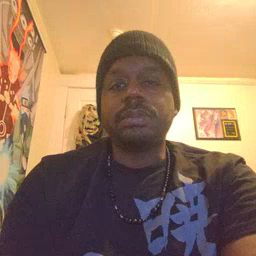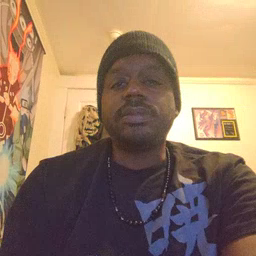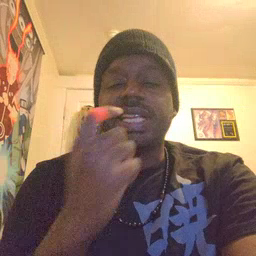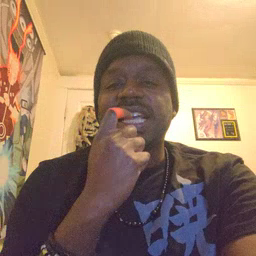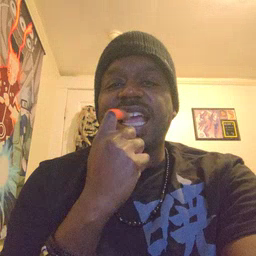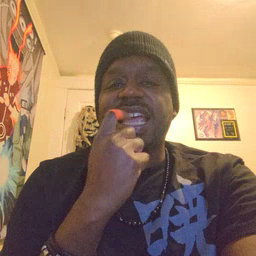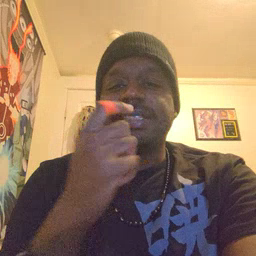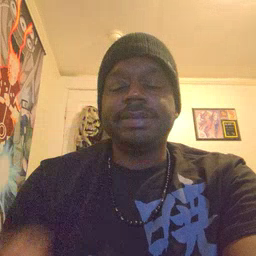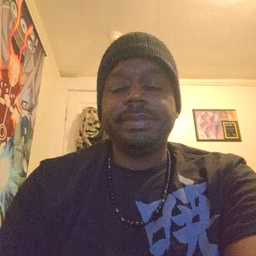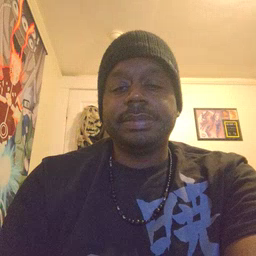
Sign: glasswindow